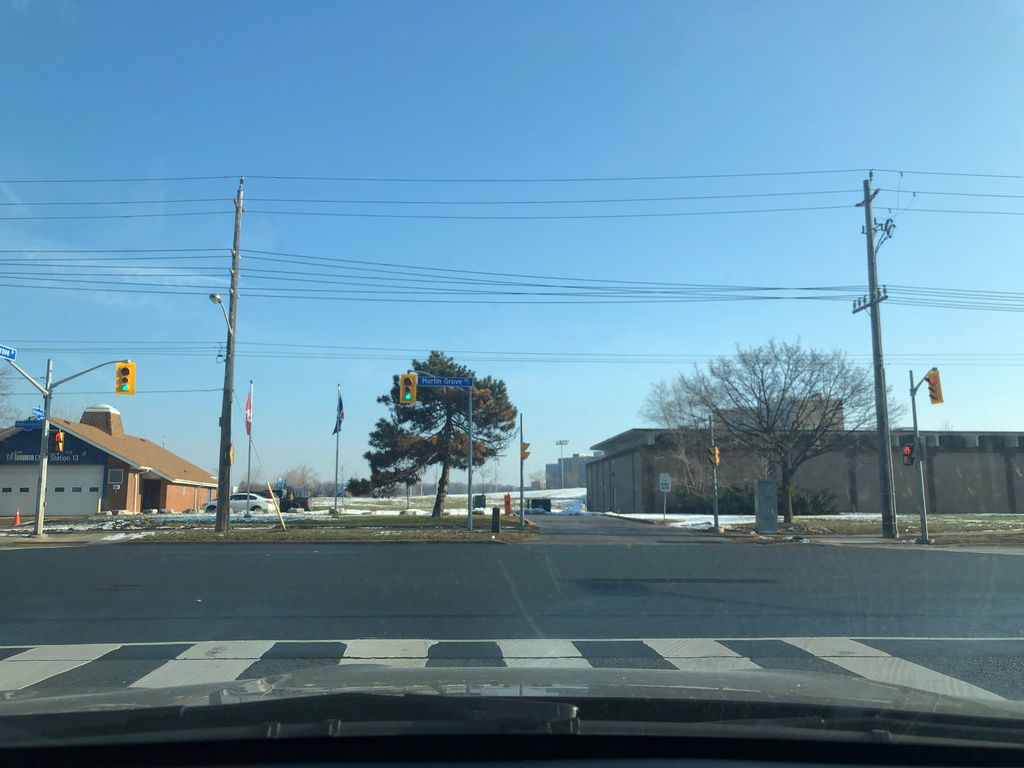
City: toronto